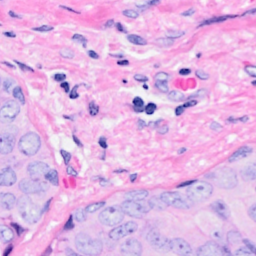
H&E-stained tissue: Breast